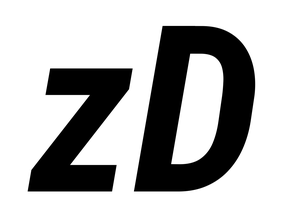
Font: Roboto-Italic_Condensed_Bold_Italic